Field crop: maize
Growth stage: 2
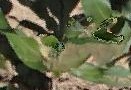
Species: maize